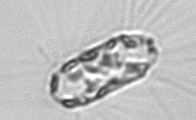
Label: Corethron_hystrix